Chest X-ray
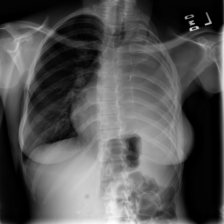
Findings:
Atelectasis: negative
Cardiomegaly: negative
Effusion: negative
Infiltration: negative
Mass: negative
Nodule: negative
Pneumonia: negative
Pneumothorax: negative
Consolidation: negative
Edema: negative
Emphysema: negative
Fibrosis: negative
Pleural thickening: negative
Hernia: negative